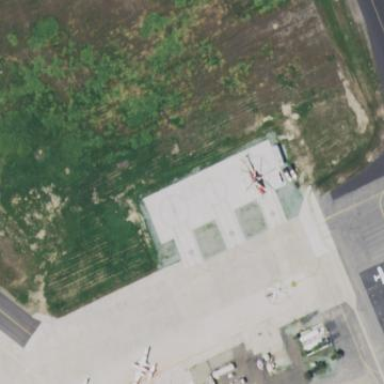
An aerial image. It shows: Apron at the airport.